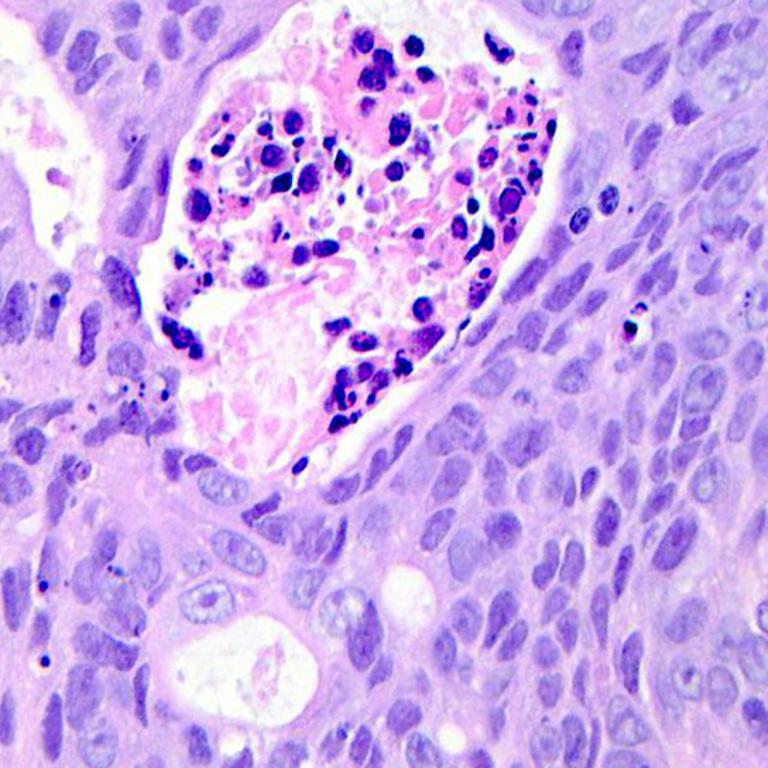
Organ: colon
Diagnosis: adenocarcinomas